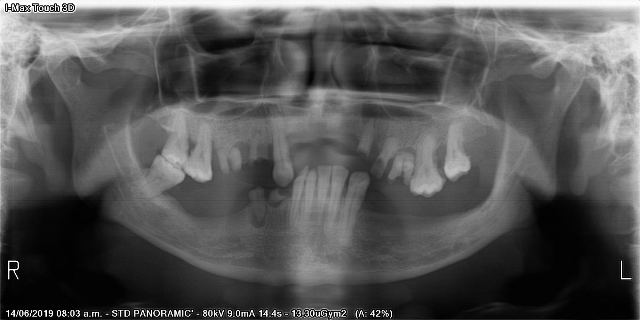
adult